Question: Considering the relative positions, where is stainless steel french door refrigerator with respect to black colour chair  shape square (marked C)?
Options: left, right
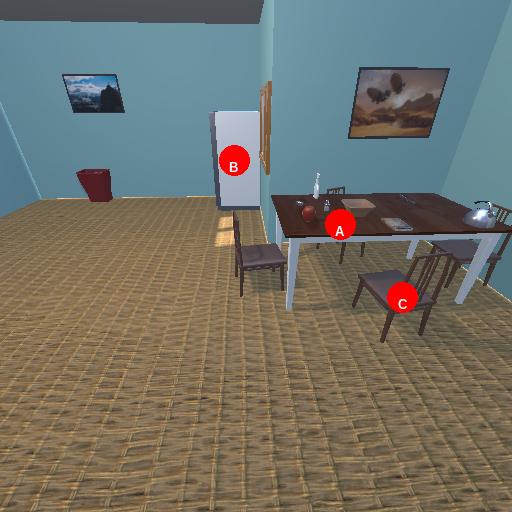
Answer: left